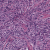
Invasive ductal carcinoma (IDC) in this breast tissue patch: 1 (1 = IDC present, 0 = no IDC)